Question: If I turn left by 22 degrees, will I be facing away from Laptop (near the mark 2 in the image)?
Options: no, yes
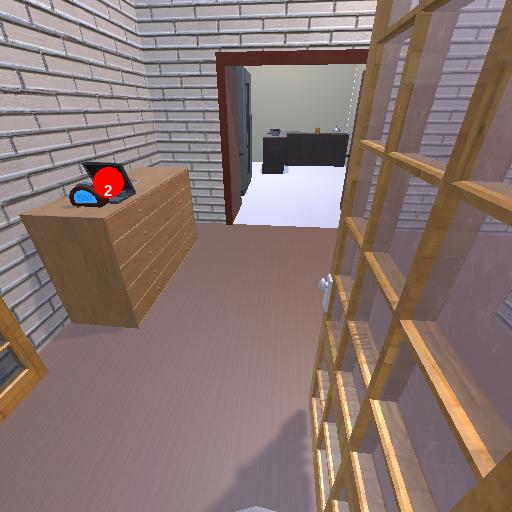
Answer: no